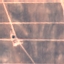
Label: PermanentCrop